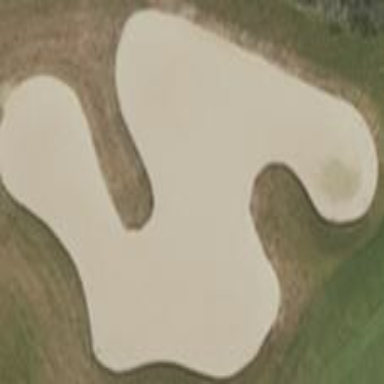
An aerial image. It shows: Bunker on golf course.